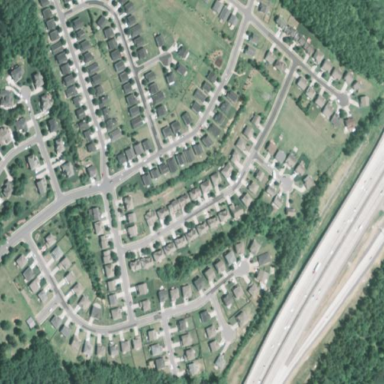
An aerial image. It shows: Residential area composed of single-family homes.